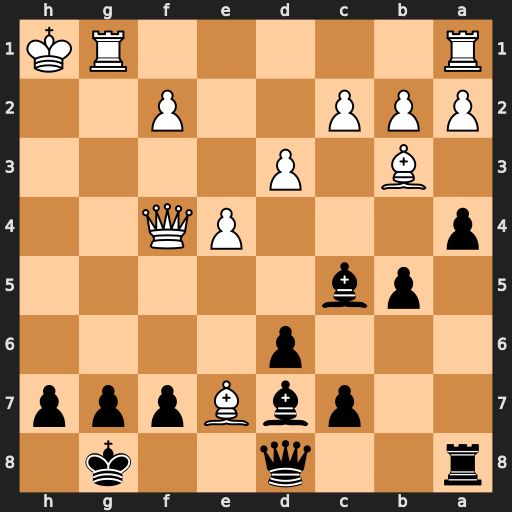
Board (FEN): r2q2k1/2pbBppp/3p4/1pb5/p3PQ2/1B1P4/PPP2P2/R5RK
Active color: b
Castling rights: -
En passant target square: -
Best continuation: Qxe7 Bd5 c6